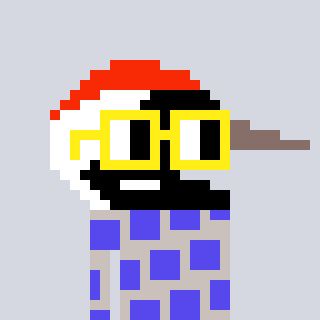
a pixel art character with square yellow glasses, a crane-shaped head and a foggrey-colored body on a cool background